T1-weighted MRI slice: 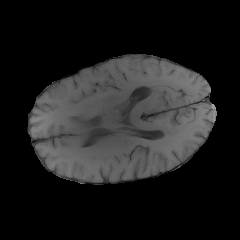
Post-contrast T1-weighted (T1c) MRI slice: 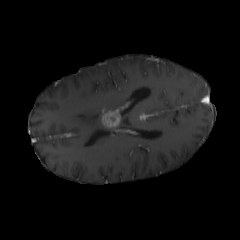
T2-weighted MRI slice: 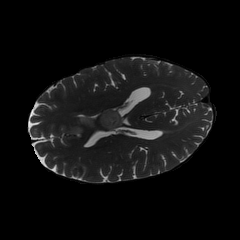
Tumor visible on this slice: yes